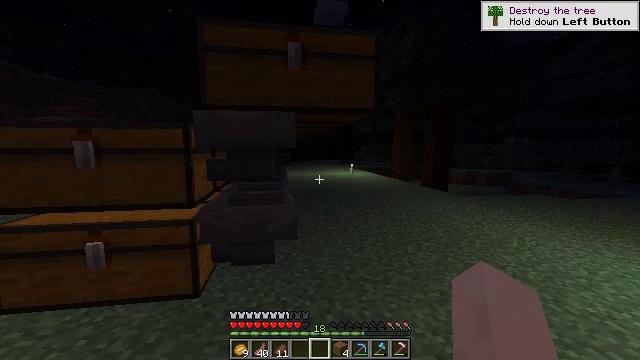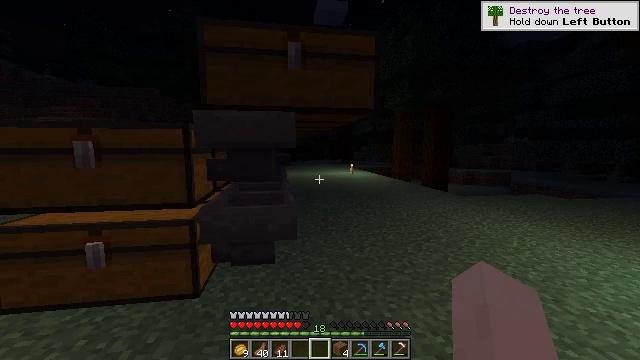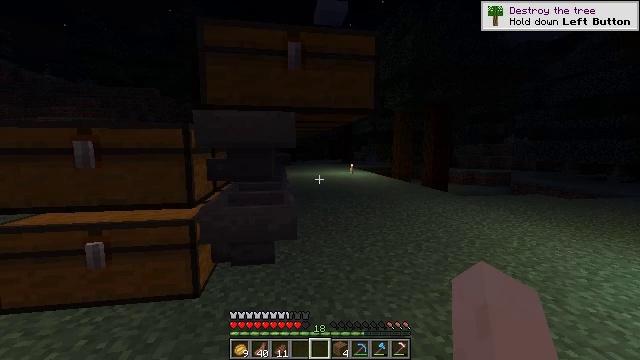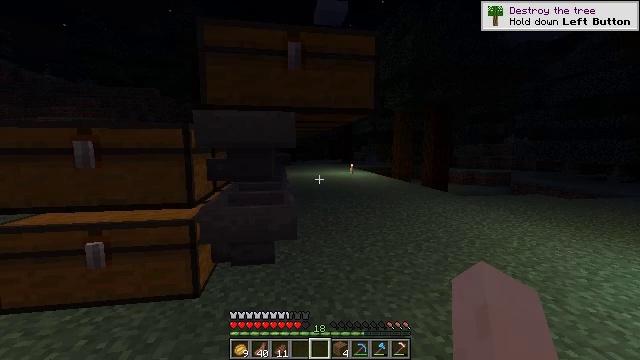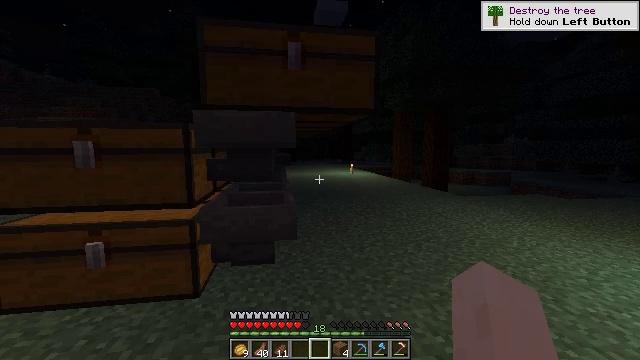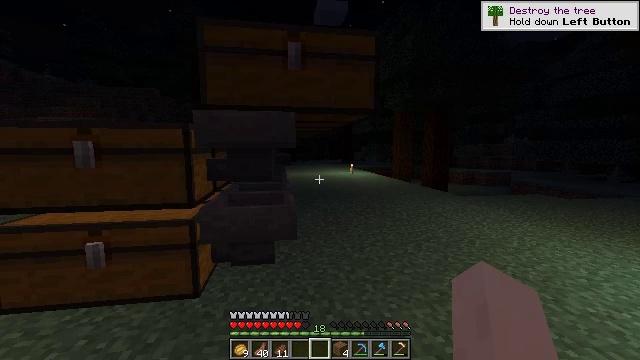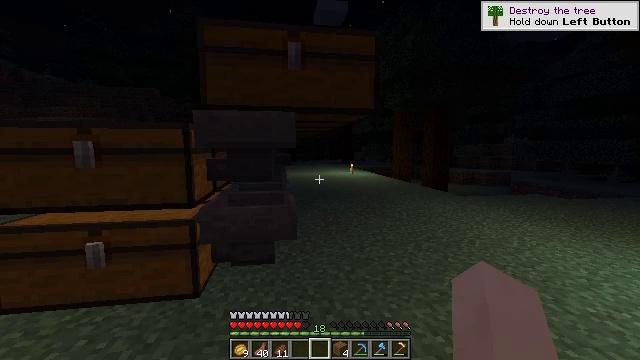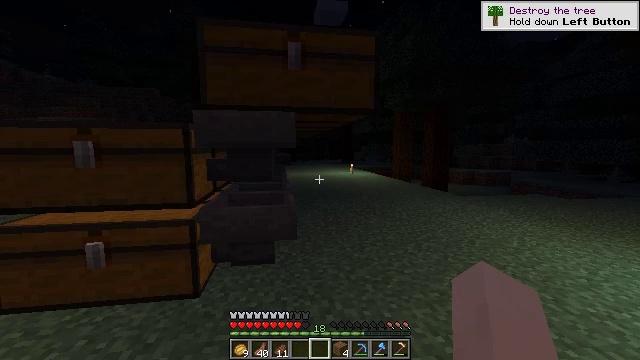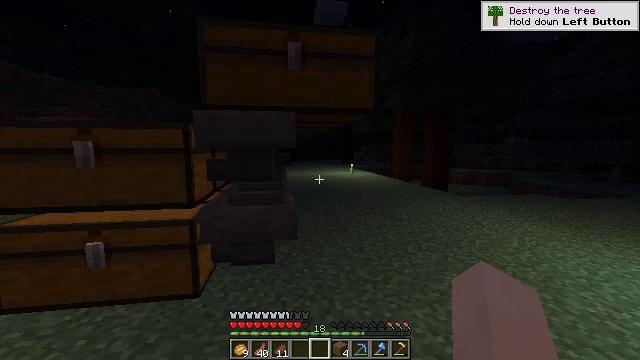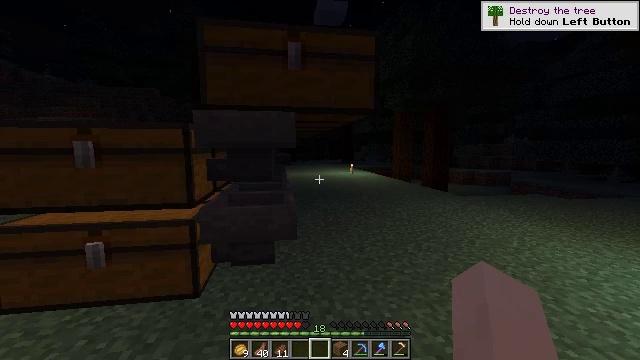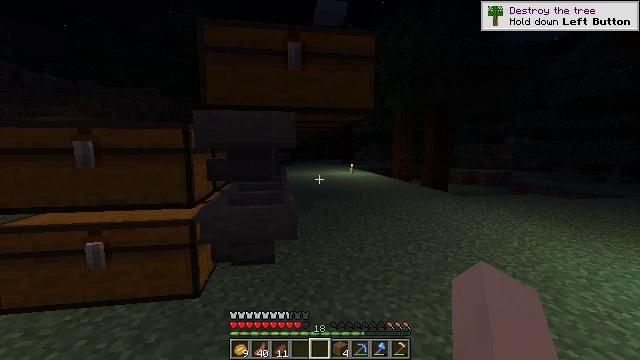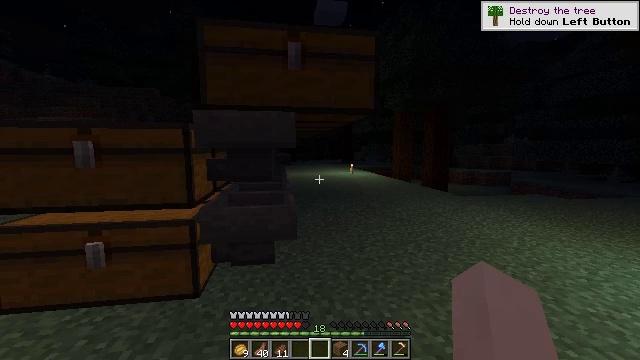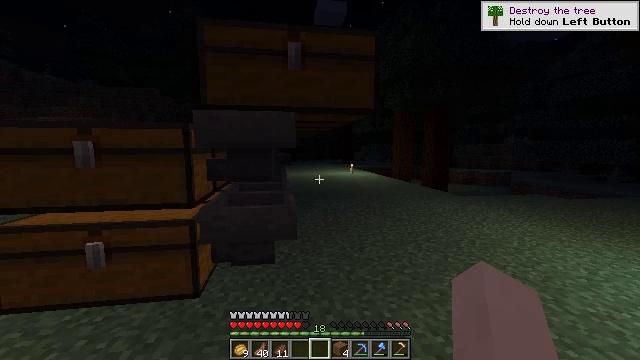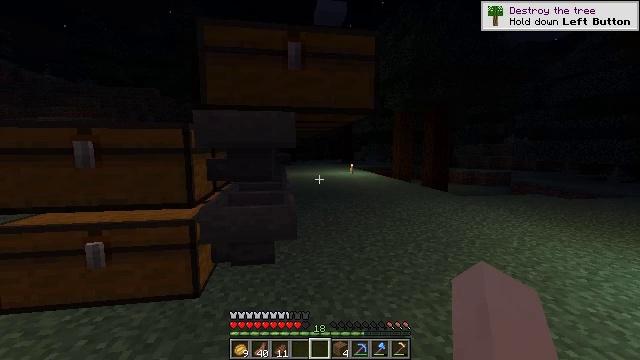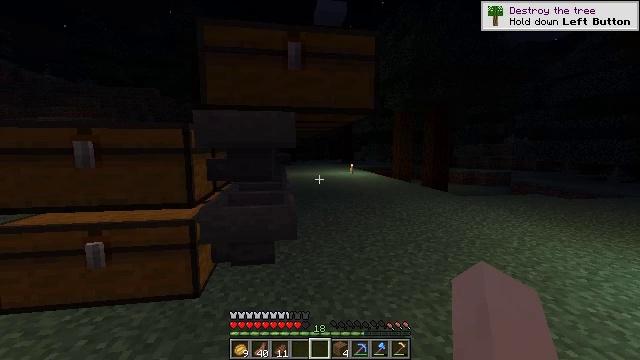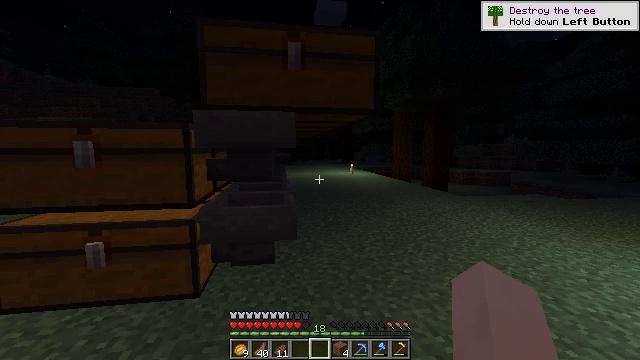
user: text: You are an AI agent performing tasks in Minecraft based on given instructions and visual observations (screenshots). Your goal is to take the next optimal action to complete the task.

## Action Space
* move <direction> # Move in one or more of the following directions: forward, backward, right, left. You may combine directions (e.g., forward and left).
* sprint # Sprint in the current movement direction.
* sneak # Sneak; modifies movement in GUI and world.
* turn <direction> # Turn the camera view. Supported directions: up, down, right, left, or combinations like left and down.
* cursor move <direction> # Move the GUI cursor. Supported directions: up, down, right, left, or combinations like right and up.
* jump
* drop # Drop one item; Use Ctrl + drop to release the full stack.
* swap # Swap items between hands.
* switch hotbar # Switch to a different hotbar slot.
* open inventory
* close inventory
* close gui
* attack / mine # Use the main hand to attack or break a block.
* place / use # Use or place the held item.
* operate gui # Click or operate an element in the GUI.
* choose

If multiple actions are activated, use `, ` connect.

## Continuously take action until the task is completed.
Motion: motion action
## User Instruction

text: mine block trapped chest
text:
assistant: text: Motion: no_op
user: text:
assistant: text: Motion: no_op
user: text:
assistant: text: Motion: no_op
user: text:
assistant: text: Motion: no_op
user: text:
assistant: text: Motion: no_op
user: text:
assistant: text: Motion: no_op
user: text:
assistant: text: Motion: no_op
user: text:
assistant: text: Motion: no_op
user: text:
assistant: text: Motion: no_op
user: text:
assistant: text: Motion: no_op
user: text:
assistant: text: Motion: no_op
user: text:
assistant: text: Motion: no_op
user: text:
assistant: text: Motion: no_op
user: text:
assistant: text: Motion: no_op
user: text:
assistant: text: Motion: no_op
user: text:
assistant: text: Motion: no_op
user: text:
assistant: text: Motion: no_op
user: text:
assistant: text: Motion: no_op
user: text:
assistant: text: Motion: no_op
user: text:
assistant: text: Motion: no_op
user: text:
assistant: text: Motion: no_op
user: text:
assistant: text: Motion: no_op
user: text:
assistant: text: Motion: no_op
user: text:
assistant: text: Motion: no_op
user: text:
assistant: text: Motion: no_op
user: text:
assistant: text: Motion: no_op
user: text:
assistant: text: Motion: no_op
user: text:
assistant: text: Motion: no_op
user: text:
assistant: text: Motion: no_op
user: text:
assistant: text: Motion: no_op